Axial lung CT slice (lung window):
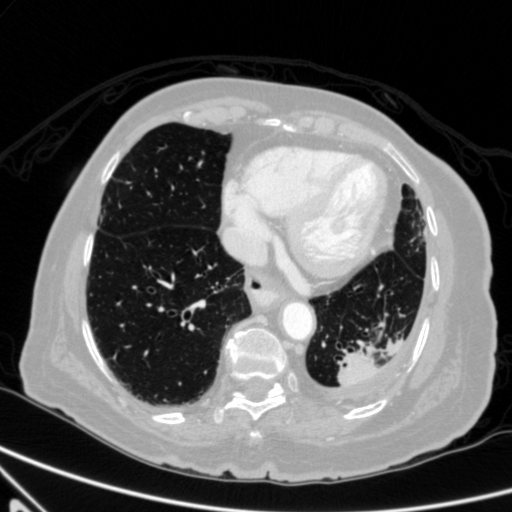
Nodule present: no